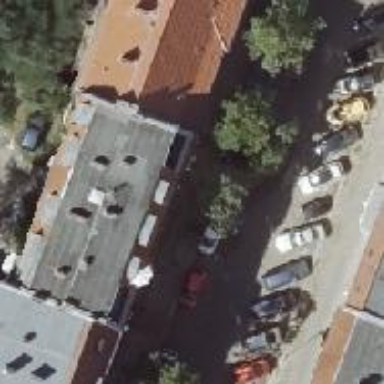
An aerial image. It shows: Apartment building with hipped roof.